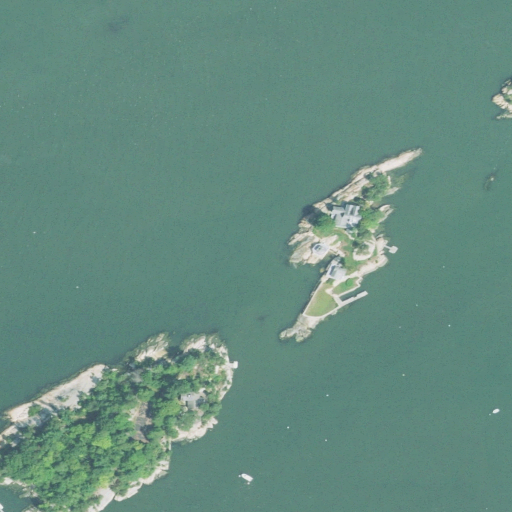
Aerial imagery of island in Connecticut named West Crib containing open water, deciduous forest, barren land, evergreen forest, low intensity development, and herbaceous wetlands